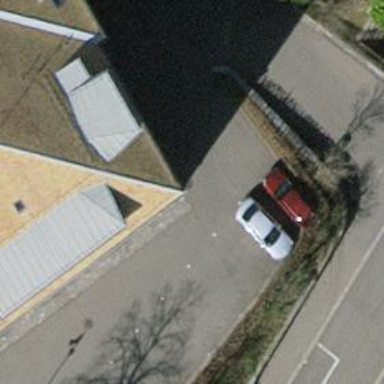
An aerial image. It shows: Footpath alongside footway.